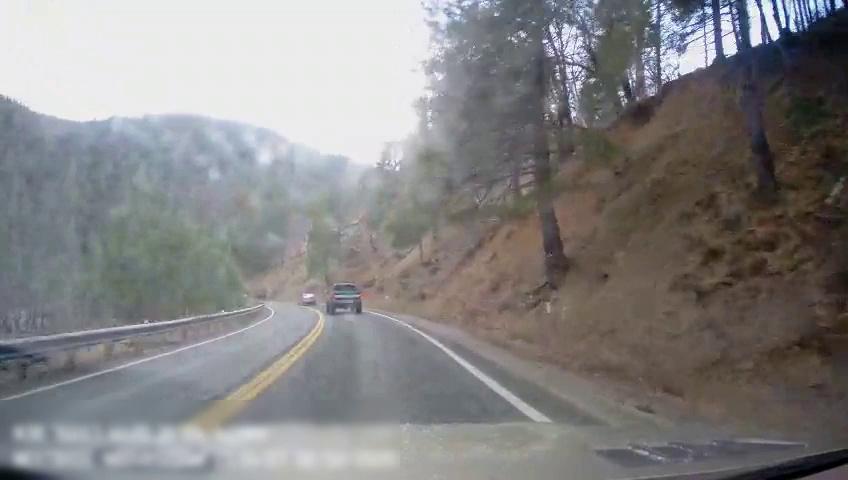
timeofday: Day
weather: Sunny
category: Drivable Space
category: Vehicles | Car
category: Vehicles | Truck
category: Lanes | Current Lane
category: Lanes | Current Lane
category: Lanes | Alternate Lane